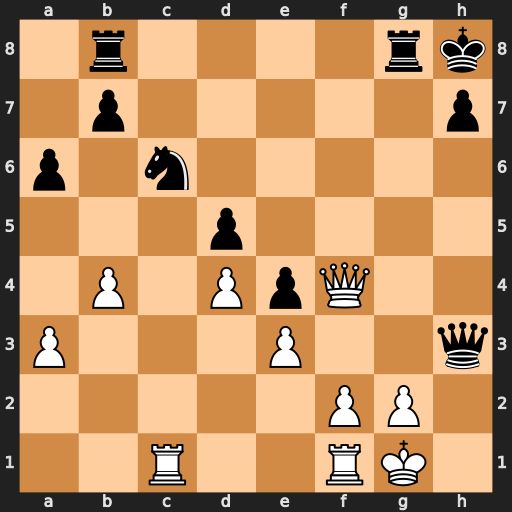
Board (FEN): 1r4rk/1p5p/p1n5/3p4/1P1PpQ2/P3P2q/5PP1/2R2RK1
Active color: w
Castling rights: -
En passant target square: -
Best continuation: Qf6+ Rg7 Qxg7+ Kxg7 gxh3